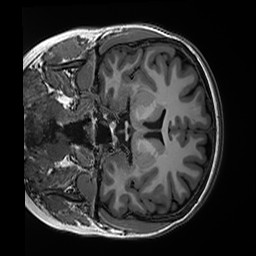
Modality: T1w
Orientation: coronal
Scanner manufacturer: siemens
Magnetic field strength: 3 T
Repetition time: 2.5 s
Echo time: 0.00299 s